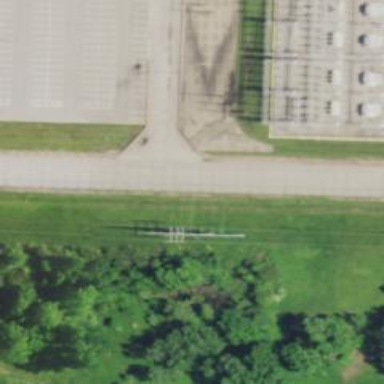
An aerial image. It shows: Power tower.